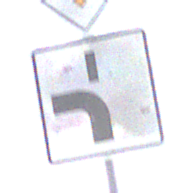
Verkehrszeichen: VerlaufVorfahrtsstrasse5
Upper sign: Vorfahrtsstrasse
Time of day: Midday
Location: Outdoor (Nature)
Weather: PartlyCloudy
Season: NotSpecified
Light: Natural